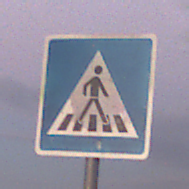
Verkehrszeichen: FussgaengerueberwegLinks
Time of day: SunriseSunset
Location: Outdoor (Nature)
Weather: PartlyCloudy
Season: NotSpecified
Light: Natural